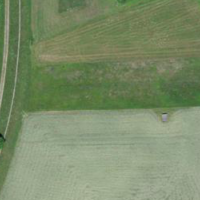
EUNIS habitat code: 24
Species observed at this site:
Chelidonium majus
Clytra laeviuscula
Acer campestre